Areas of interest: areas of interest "Guangxi Minzu University (East Campus) Basketball Court"
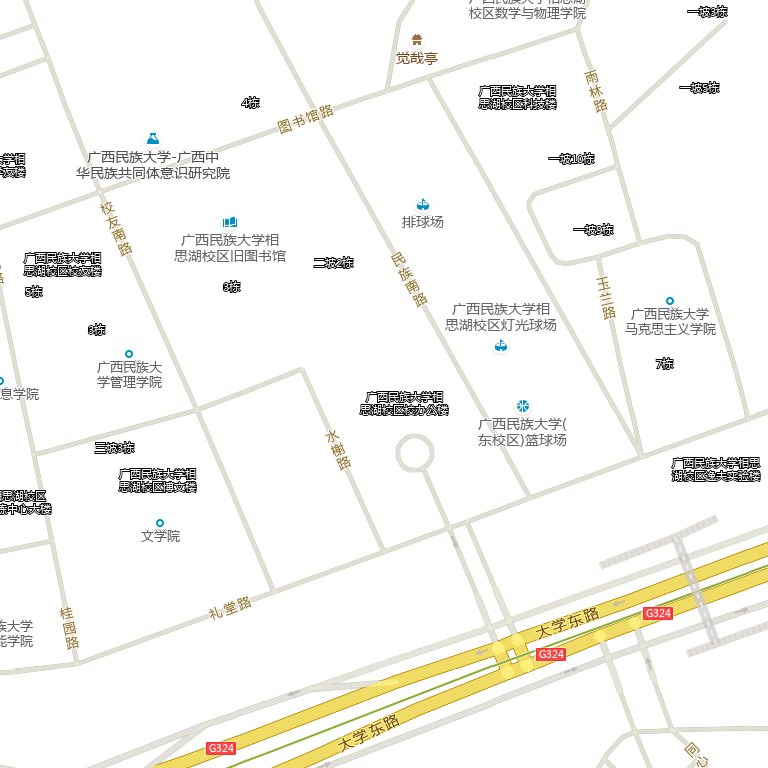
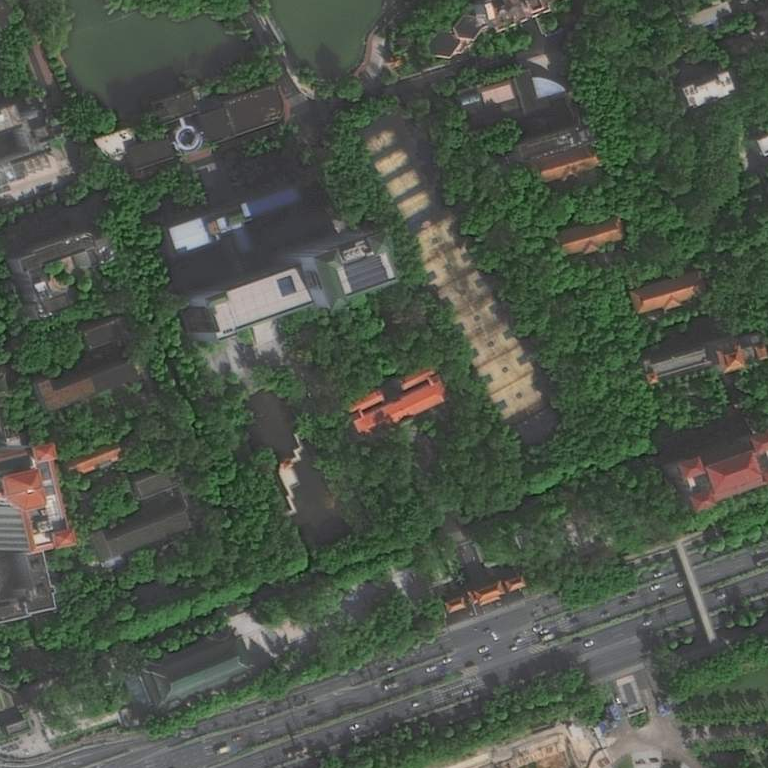